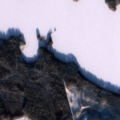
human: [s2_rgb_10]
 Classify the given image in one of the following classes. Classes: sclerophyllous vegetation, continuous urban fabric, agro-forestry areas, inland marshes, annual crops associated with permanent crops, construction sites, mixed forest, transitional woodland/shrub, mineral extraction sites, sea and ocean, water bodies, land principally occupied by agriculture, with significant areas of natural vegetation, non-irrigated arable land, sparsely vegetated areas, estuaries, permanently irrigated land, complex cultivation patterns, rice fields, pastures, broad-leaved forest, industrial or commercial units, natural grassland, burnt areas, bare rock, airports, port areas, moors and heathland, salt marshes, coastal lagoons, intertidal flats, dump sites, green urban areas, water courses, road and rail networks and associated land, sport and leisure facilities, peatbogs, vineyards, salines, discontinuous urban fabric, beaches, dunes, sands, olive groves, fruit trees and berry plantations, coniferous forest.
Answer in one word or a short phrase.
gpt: coniferous forest, water bodies